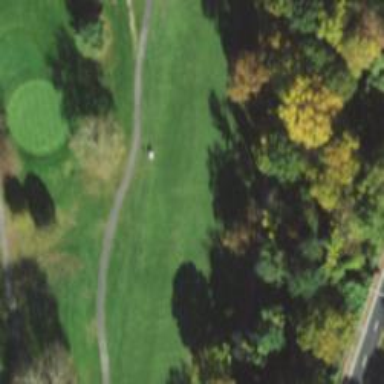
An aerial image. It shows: Golf hole.